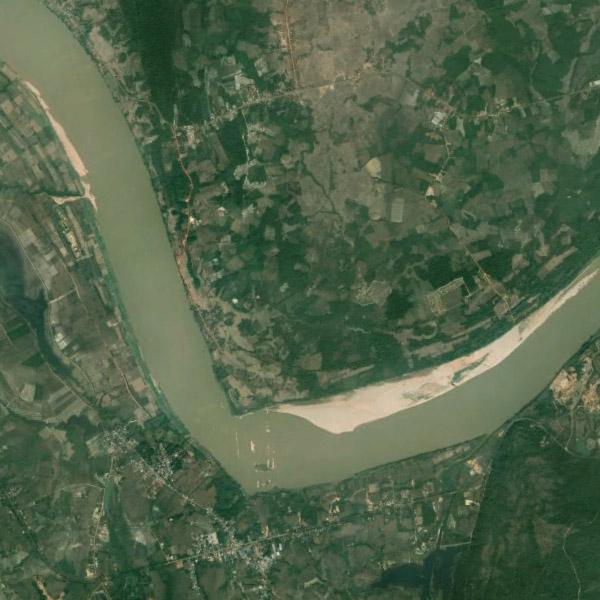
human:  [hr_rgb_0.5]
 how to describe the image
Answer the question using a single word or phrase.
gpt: a river across the farmland